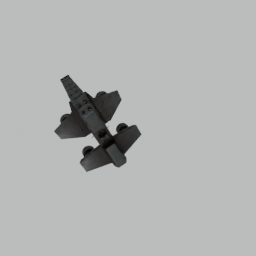
Label: mechanical